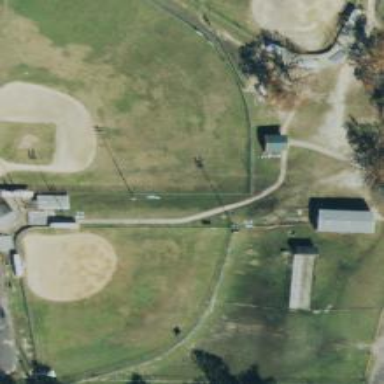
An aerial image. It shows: Baseball pitch for leisure and sports activities.